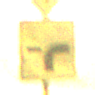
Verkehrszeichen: VerlaufVorfahrtsstrasse9
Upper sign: Vorfahrtsstrasse
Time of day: SunriseSunset
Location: Outdoor (Nature)
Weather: PartlyCloudy
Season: NotSpecified
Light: Natural